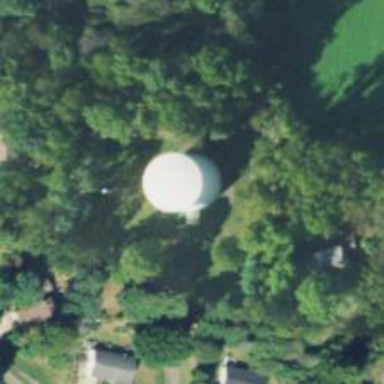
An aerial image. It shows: Water tower that is man-made.